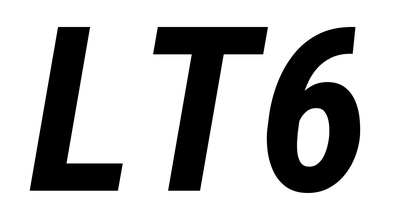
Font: Roboto-Italic_Condensed_Bold_Italic